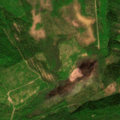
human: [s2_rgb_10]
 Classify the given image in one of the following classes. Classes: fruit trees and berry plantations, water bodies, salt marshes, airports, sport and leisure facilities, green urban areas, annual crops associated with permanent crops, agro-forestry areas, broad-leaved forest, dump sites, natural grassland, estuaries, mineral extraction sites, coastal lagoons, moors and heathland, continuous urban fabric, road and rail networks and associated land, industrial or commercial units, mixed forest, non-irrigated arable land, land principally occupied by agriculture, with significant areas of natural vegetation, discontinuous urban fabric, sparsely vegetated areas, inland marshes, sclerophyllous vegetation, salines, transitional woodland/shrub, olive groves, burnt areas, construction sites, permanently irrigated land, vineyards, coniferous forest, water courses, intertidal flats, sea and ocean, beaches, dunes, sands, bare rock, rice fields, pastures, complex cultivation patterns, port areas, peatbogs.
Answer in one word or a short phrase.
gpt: mixed forest, transitional woodland/shrub